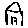
Label: house